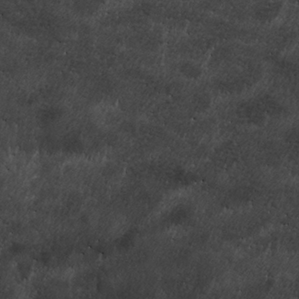
Label: non_frost